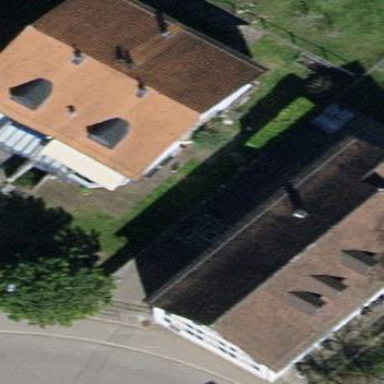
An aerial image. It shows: Kindergarten with pitched roof.